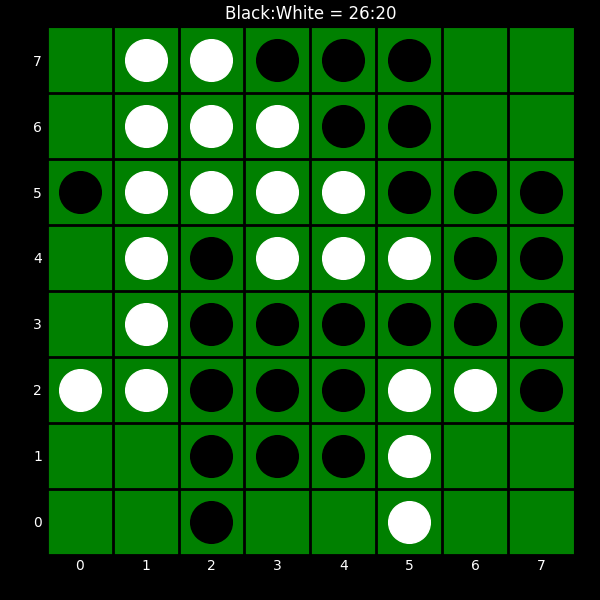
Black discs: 26
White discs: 20